Interaction volume radius: 10 \u00c5
Interaction volume height: 40 \u00c5
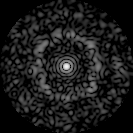
Disorder parameter: 0.784